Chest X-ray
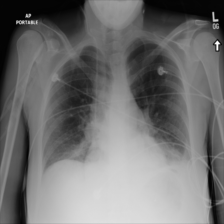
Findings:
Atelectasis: positive
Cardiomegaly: negative
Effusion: negative
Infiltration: positive
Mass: negative
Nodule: negative
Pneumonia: negative
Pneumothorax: negative
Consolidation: negative
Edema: negative
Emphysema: negative
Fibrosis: negative
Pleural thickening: negative
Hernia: negative